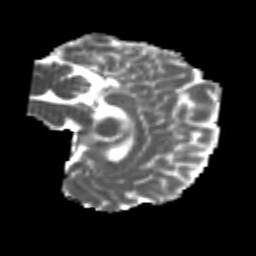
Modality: MD
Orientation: sagittal
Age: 20
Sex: female
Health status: healthy
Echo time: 0.074 s